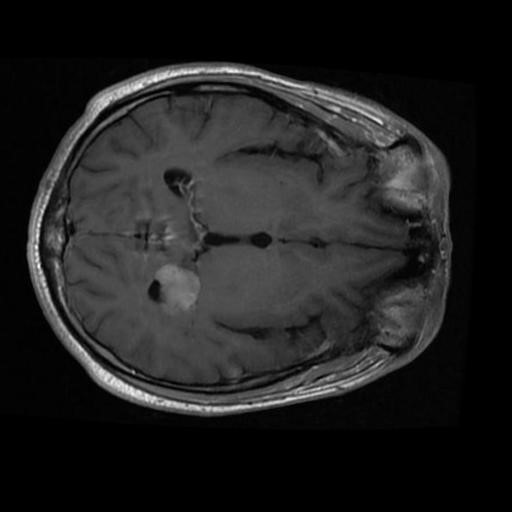
Label: brain_menin